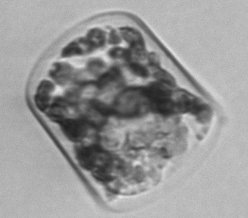
Label: Guinardia_flaccida